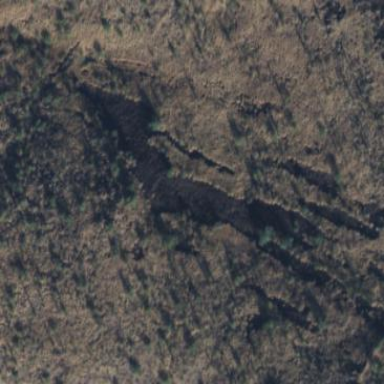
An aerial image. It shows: Natural scree.